Question: I am making an android app where I have a to fill in a blob field in a Sqlite database.
But the default serialization implementation throws a StackOverflowError at me (stack trace at the bottom). But I have no experience in writing custom java serialization code to avoid this situation.
I this thread( <URL> he talks about the issue, but how to implement it in my case I haven't really any idea:
> It's possible to define a writeObject() method for such a list class
that, when the first link is serialized, simply walks the list and
serializes each link iteratively; this will prevent the default
recursive mechanism from being used.
This is my object model(look at the 1/M, not the other signs):

This is the method I use to serialize the object model to a byte array (properly not that important):
'''
public byte[] serialize(Object object) {
byte[] buf = null;
try {
ByteArrayOutputStream bos = new ByteArrayOutputStream();
ObjectOutput out = new ObjectOutputStream(bos);
out.writeObject(object);
out.close();
buf = bos.toByteArray();
} catch (IOException e) {
e.printStackTrace();
}
return buf;
}
'''
Custom serialization functions:
'''
private void writeObject(java.io.ObjectOutputStream out) throws IOException {
//please help me with this code
}
private void readObject(java.io.ObjectInputStream in) throws IOException, ClassNotFoundException {
//please help me with this code
}
'''
Exception stack trace:
'''
05-25 20:28:16.231: E/AndroidRuntime(14451): FATAL EXCEPTION: main
05-25 20:28:16.231: E/AndroidRuntime(14451): java.lang.StackOverflowError
05-25 20:28:16.231: E/AndroidRuntime(14451): at java.util.IdentityHashMap.findIndex(IdentityHashMap.java:419)
05-25 20:28:16.231: E/AndroidRuntime(14451): at java.util.IdentityHashMap.get(IdentityHashMap.java:371)
05-25 20:28:16.231: E/AndroidRuntime(14451): at java.io.ObjectOutputStream.dumpCycle(ObjectOutputStream.java:471)
05-25 20:28:16.231: E/AndroidRuntime(14451): at java.io.ObjectOutputStream.writeObjectInternal(ObjectOutputStream.java:1739)
05-25 20:28:16.231: E/AndroidRuntime(14451): at java.io.ObjectOutputStream.writeObject(ObjectOutputStream.java:1689)
05-25 20:28:16.231: E/AndroidRuntime(14451): at java.io.ObjectOutputStream.writeObject(ObjectOutputStream.java:1653)
05-25 20:28:16.231: E/AndroidRuntime(14451): at java.io.ObjectOutputStream.writeFieldValues(ObjectOutputStream.java:1143)
05-25 20:28:16.231: E/AndroidRuntime(14451): at java.io.ObjectOutputStream.defaultWriteObject(ObjectOutputStream.java:413)
05-25 20:28:16.231: E/AndroidRuntime(14451): at java.io.ObjectOutputStream.writeHierarchy(ObjectOutputStream.java:1241)
05-25 20:28:16.231: E/AndroidRuntime(14451): at java.io.ObjectOutputStream.writeNewObject(ObjectOutputStream.java:1575)
05-25 20:28:16.231: E/AndroidRuntime(14451): at java.io.ObjectOutputStream.writeObjectInternal(ObjectOutputStream.java:1847)
05-25 20:28:16.231: E/AndroidRuntime(14451): at java.io.ObjectOutputStream.writeObject(ObjectOutputStream.java:1689)
05-25 20:28:16.231: E/AndroidRuntime(14451): at java.io.ObjectOutputStream.writeObject(ObjectOutputStream.java:1653)
05-25 20:28:16.231: E/AndroidRuntime(14451): at java.io.ObjectOutputStream.writeFieldValues(ObjectOutputStream.java:1143)
05-25 20:28:16.231: E/AndroidRuntime(14451): at java.io.ObjectOutputStream.defaultWriteObject(ObjectOutputStream.java:413)
05-25 20:28:16.231: E/AndroidRuntime(14451): at java.io.ObjectOutputStream.writeHierarchy(ObjectOutputStream.java:1241)
05-25 20:28:16.231: E/AndroidRuntime(14451): at java.io.ObjectOutputStream.writeNewObject(ObjectOutputStream.java:1575)
05-25 20:28:16.231: E/AndroidRuntime(14451): at java.io.ObjectOutputStream.writeObjectInternal(ObjectOutputStream.java:1847)
05-25 20:28:16.231: E/AndroidRuntime(14451): at java.io.ObjectOutputStream.writeObject(ObjectOutputStream.java:1689)
05-25 20:28:16.231: E/AndroidRuntime(14451): at java.io.ObjectOutputStream.writeObject(ObjectOutputStream.java:1653)
05-25 20:28:16.231: E/AndroidRuntime(14451): at java.util.ArrayList.writeObject(ArrayList.java:651)
05-25 20:28:16.231: E/AndroidRuntime(14451): at java.lang.reflect.Method.invokeNative(Native Method)
05-25 20:28:16.231: E/AndroidRuntime(14451): at java.lang.reflect.Method.invoke(Method.java:507)
05-25 20:28:16.231: E/AndroidRuntime(14451): at java.io.ObjectOutputStream.writeHierarchy(ObjectOutputStream.java:1219)
05-25 20:28:16.231: E/AndroidRuntime(14451): at java.io.ObjectOutputStream.writeNewObject(ObjectOutputStream.java:1575)
05-25 20:28:16.231: E/AndroidRuntime(14451): at java.io.ObjectOutputStream.writeObjectInternal(ObjectOutputStream.java:1847)
05-25 20:28:16.231: E/AndroidRuntime(14451): at java.io.ObjectOutputStream.writeObject(ObjectOutputStream.java:1689)
05-25 20:28:16.231: E/AndroidRuntime(14451): at java.io.ObjectOutputStream.writeObject(ObjectOutputStream.java:1653)
05-25 20:28:16.231: E/AndroidRuntime(14451): at java.io.ObjectOutputStream.writeFieldValues(ObjectOutputStream.java:1143)
05-25 20:28:16.231: E/AndroidRuntime(14451): at java.io.ObjectOutputStream.defaultWriteObject(ObjectOutputStream.java:413)
05-25 20:28:16.231: E/AndroidRuntime(14451): at java.io.ObjectOutputStream.writeHierarchy(ObjectOutputStream.java:1241)
05-25 20:28:16.231: E/AndroidRuntime(14451): at java.io.ObjectOutputStream.writeNewObject(ObjectOutputStream.java:1575)
05-25 20:28:16.231: E/AndroidRuntime(14451): at java.io.ObjectOutputStream.writeObjectInternal(ObjectOutputStream.java:1847)
05-25 20:28:16.231: E/AndroidRuntime(14451): at java.io.ObjectOutputStream.writeObject(ObjectOutputStream.java:1689)
05-25 20:28:16.231: E/AndroidRuntime(14451): at java.io.ObjectOutputStream.writeObject(ObjectOutputStream.java:1653)
05-25 20:28:16.231: E/AndroidRuntime(14451): at java.io.ObjectOutputStream.writeFieldValues(ObjectOutputStream.java:1143)
05-25 20:28:16.231: E/AndroidRuntime(14451): at java.io.ObjectOutputStream.defaultWriteObject(ObjectOutputStream.java:413)
05-25 20:28:16.231: E/AndroidRuntime(14451): at java.io.ObjectOutputStream.writeHierarchy(ObjectOutputStream.java:1241)
05-25 20:28:16.231: E/AndroidRuntime(14451): at java.io.ObjectOutputStream.writeNewObject(ObjectOutputStream.java:1575)
05-25 20:28:16.231: E/AndroidRuntime(14451): at java.io.ObjectOutputStream.writeObjectInternal(ObjectOutputStream.java:1847)
05-25 20:28:16.231: E/AndroidRuntime(14451): at java.io.ObjectOutputStream.writeObject(ObjectOutputStream.java:1689)
05-25 20:28:16.231: E/AndroidRuntime(14451): at java.io.ObjectOutputStream.writeObject(ObjectOutputStream.java:1653)
05-25 20:28:16.231: E/AndroidRuntime(14451): at java.util.ArrayList.writeObject(ArrayList.java:651)
05-25 20:28:16.231: E/AndroidRuntime(14451): at java.lang.reflect.Method.invokeNative(Native Method)
05-25 20:28:16.231: E/AndroidRuntime(14451): at java.lang.reflect.Method.invoke(Method.java:507)
05-25 20:28:16.231: E/AndroidRuntime(14451): at java.io.ObjectOutputStream.writeHierarchy(ObjectOutputStream.java:1219)
05-25 20:28:16.231: E/AndroidRuntime(14451): at java.io.ObjectOutputStream.writeNewObject(ObjectOutputStream.java:1575)
05-25 20:28:16.231: E/AndroidRuntime(14451): at java.io.ObjectOutputStream.writeObjectInternal(ObjectOutputStream.java:1847)
05-25 20:28:16.231: E/AndroidRuntime(14451): at java.io.ObjectOutputStream.writeObject(ObjectOutputStream.java:1689)
05-25 20:28:16.231: E/AndroidRuntime(14451): at java.io.ObjectOutputStream.writeObject(ObjectOutputStream.java:1653)
05-25 20:28:16.231: E/AndroidRuntime(14451): at java.io.ObjectOutputStream.writeFieldValues(ObjectOutputStream.java:1143)
05-25 20:28:16.231: E/AndroidRuntime(14451): at java.io.ObjectOutputStream.defaultWriteObject(ObjectOutputStream.java:413)
05-25 20:28:16.231: E/AndroidRuntime(14451): at java.io.ObjectOutputStream.writeHierarchy(ObjectOutputStream.java:1241)
05-25 20:28:16.231: E/AndroidRuntime(14451): at java.io.ObjectOutputStream.writeNewObject(ObjectOutputStream.java:1575)
05-25 20:28:16.231: E/AndroidRuntime(14451): at java.io.ObjectOutputStream.writeObject
'''
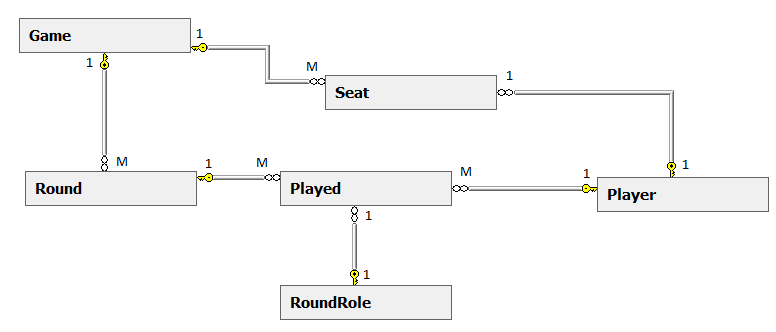
Answer: Java serialization handles cyclic graphs correctly, but long lists are a problem.
If I understand correctly, your problem is a bit different than the one in the article you linked, cause that article talks about linked lists without a proper writeObject .. while currently you are using ArrayLists, which already stores objects as a flat array, and also have a proper writeObject.
However, if I got it right, what happens is more or less this :
You start serializing object A, during that serialization it encounters a long list, takes the first element and serializes object B, object B also has a long list, it takes the first element, say it's A again, since it is already being serialized it skips A, so it does not end up in an endless loop, however then goes to the second object in the list of B, which is C, also C has a long list, the first two elements are A and B again, so they are skipped, the third is D, which also has a list .... and soooo on.
Since each one of these steps are a few lines in the stack stace, it fills up, even if they are all ArrayLists with a proper writeObject method.
This can be the case if those lists scale into relatively "big" numbers, compared to the runtime you have. That's why I asked in the comment. Maybe a solution can be found avoiding to serialize some lists (making them transient), and rebuilding them after the "partial" deserialization.